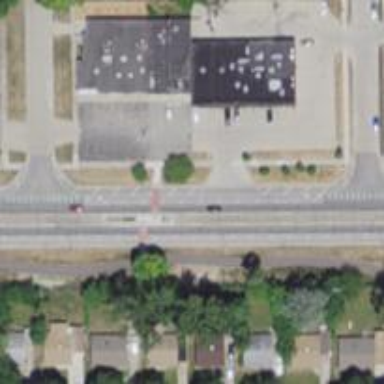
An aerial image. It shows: Secondary road with buffered cycle lane.